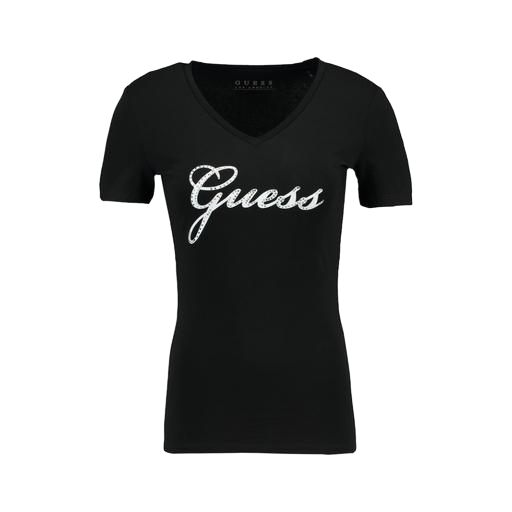
v-neck twist logo, black graphic v-neck tee, black women's jersey v-neck t-shirt, white background